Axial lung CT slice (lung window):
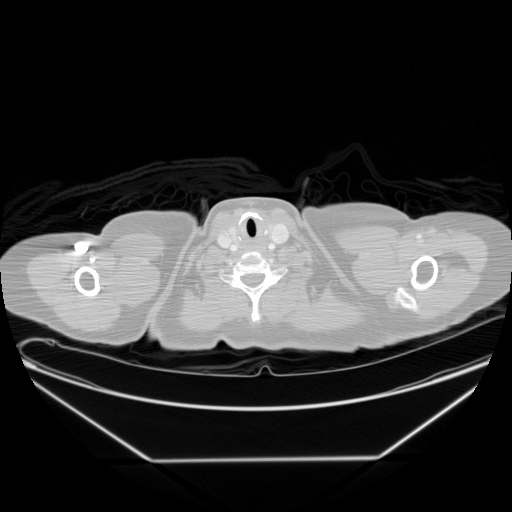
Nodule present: no